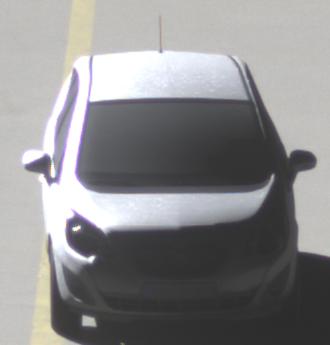
Make: Opel
Model: Meriva 1.4
Detailed model: Meriva (B)
Model produced from: 2010/05
Model produced until: 2013/11
Doors: 5
Color: white
Road condition: wet road
Daytime: midday
Contrast: high contrast